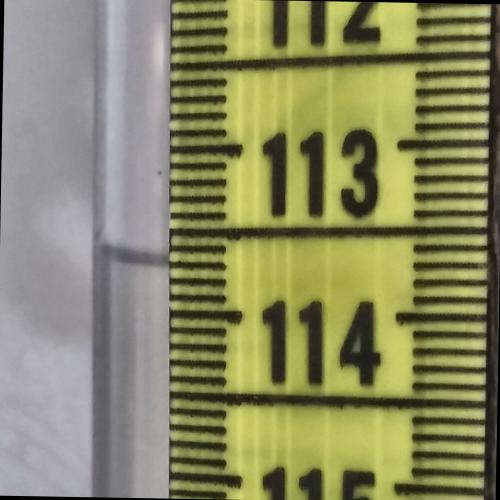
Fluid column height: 113.7 cm